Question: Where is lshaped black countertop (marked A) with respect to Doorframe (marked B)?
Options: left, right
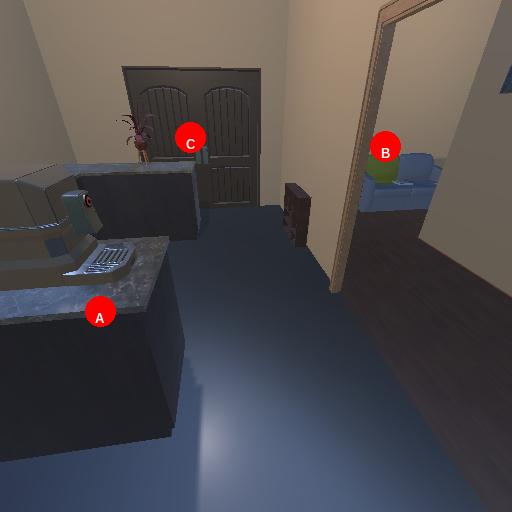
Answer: left